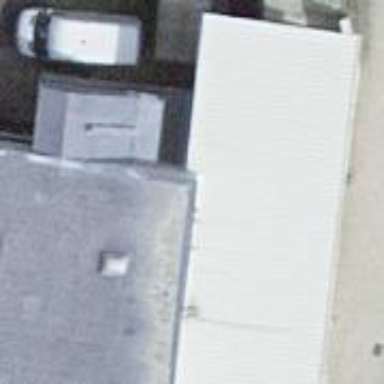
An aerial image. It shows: Industrial building.